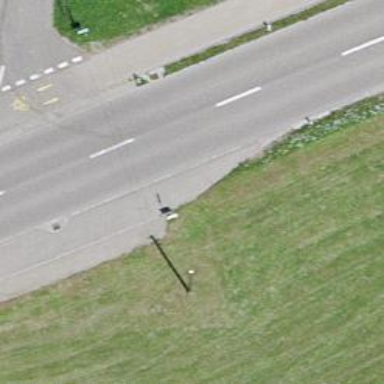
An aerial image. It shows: Bus stop with platform for public transport.